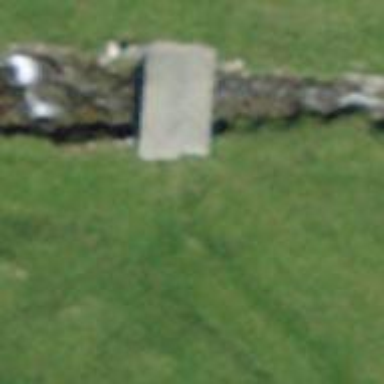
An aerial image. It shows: Grade 5 track on bridge.